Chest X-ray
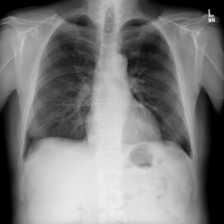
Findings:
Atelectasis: negative
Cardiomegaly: negative
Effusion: negative
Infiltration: negative
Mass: negative
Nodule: negative
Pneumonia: negative
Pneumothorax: negative
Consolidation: negative
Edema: negative
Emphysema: negative
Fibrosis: negative
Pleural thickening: negative
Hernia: negative